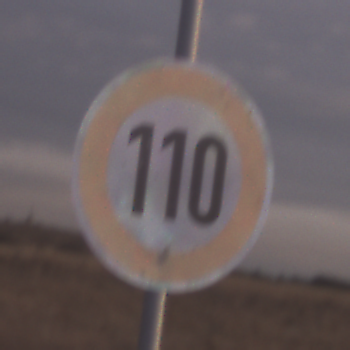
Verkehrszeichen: Geschwindigkeit110
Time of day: SunriseSunset
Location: Outdoor (Nature)
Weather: PartlyCloudy
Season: NotSpecified
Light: Natural